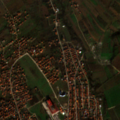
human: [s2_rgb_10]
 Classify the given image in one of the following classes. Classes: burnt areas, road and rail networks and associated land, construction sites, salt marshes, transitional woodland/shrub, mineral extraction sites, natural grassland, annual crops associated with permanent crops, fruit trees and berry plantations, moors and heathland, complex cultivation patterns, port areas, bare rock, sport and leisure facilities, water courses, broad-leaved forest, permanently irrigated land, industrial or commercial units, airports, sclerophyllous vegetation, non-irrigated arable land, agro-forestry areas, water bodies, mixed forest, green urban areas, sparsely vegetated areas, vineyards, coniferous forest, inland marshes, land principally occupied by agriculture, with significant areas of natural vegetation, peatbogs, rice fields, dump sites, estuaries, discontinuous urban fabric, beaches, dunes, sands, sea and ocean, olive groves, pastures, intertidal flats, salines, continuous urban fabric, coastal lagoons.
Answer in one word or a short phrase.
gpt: discontinuous urban fabric, complex cultivation patterns, land principally occupied by agriculture, with significant areas of natural vegetation, broad-leaved forest